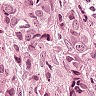
Metastatic tissue present: yes